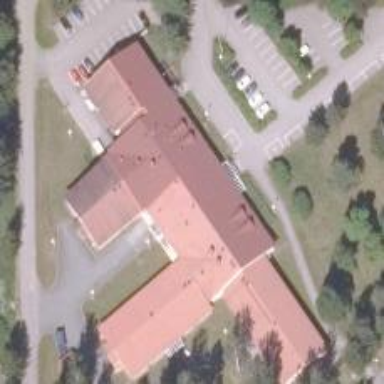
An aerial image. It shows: Hospital building.